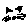
Label: cat